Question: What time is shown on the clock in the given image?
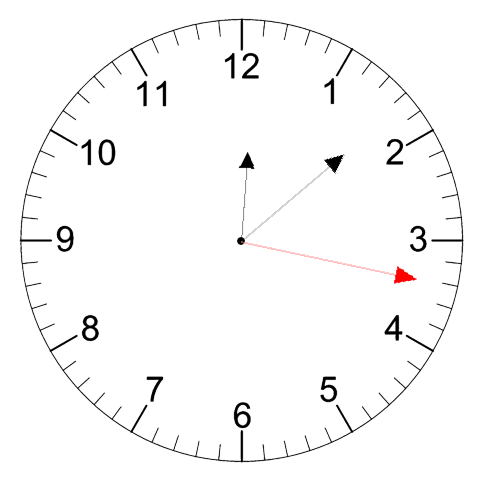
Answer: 12:08:17